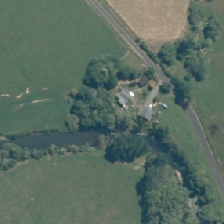
Land cover: deciduous_hardwood